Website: walmart
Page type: review-order
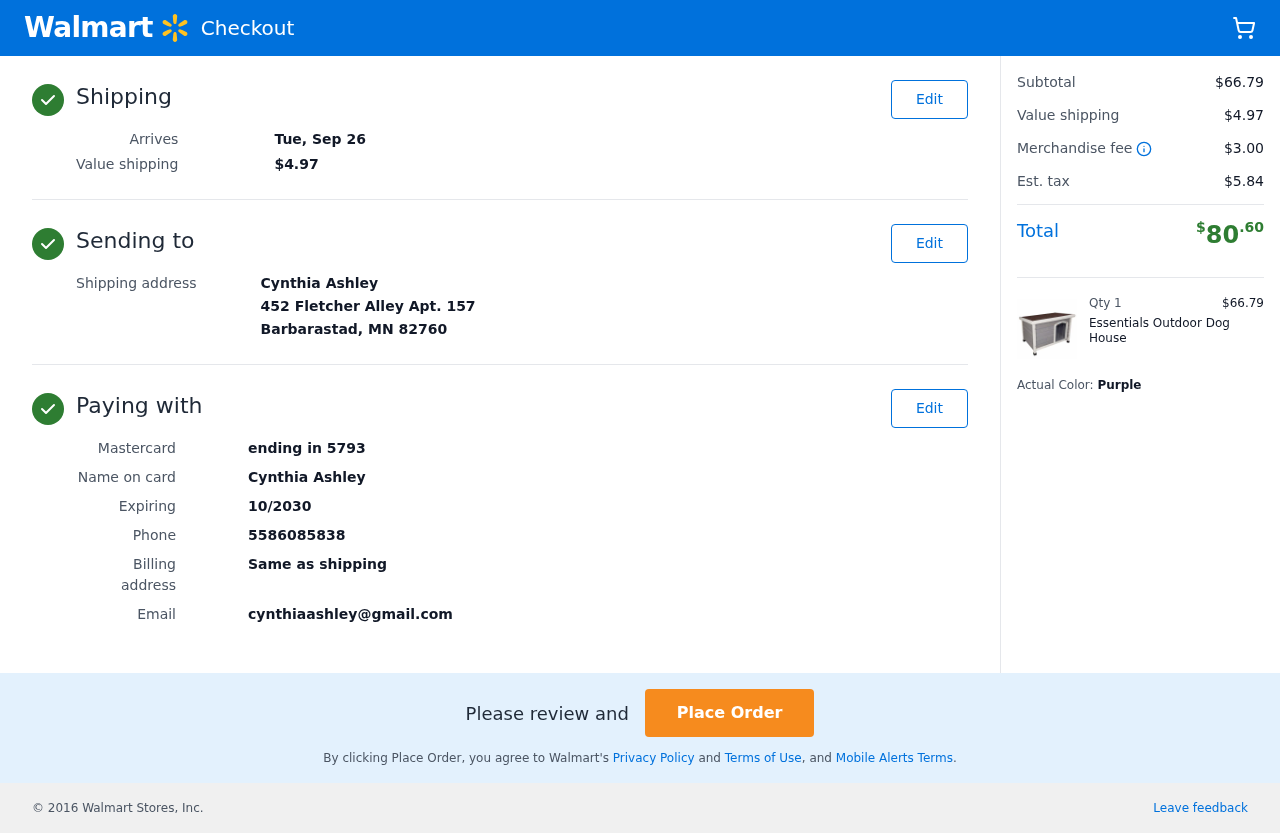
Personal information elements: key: PII_CARD_LAST4
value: ending in 5793
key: PII_CARD_TYPE
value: Mastercard
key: PII_CITY_STATE_ZIP
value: Barbarastad, MN 82760
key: PII_EMAIL
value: cynthiaashley@gmail.com
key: PII_FULLNAME
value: Cynthia Ashley
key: PII_PHONE
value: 5586085838
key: PII_STREET
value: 452 Fletcher Alley Apt. 157
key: PII_FULLNAME2
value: Cynthia Ashley
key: PII_CARD_EXPIRY
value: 10/2030
Product elements: key: PRODUCT1_NAME
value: Essentials Outdoor Dog House
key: PRODUCT1_PRICE
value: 66.79
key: PRODUCT1_QUANTITY
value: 1
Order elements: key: ORDER_DELIVERY_DATE
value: Tue, Sep 26
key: ORDER_SHIPPING_COST
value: $4.97
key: ORDER_SUBTOTAL
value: $66.79
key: ORDER_MERCHANDISE_FEE
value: $3.00
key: ORDER_TAX
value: $5.84
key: ORDER_TOTAL
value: $80.60